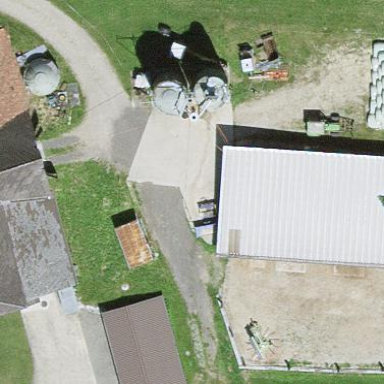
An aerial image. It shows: Rural barn.